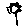
Label: flower